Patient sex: M
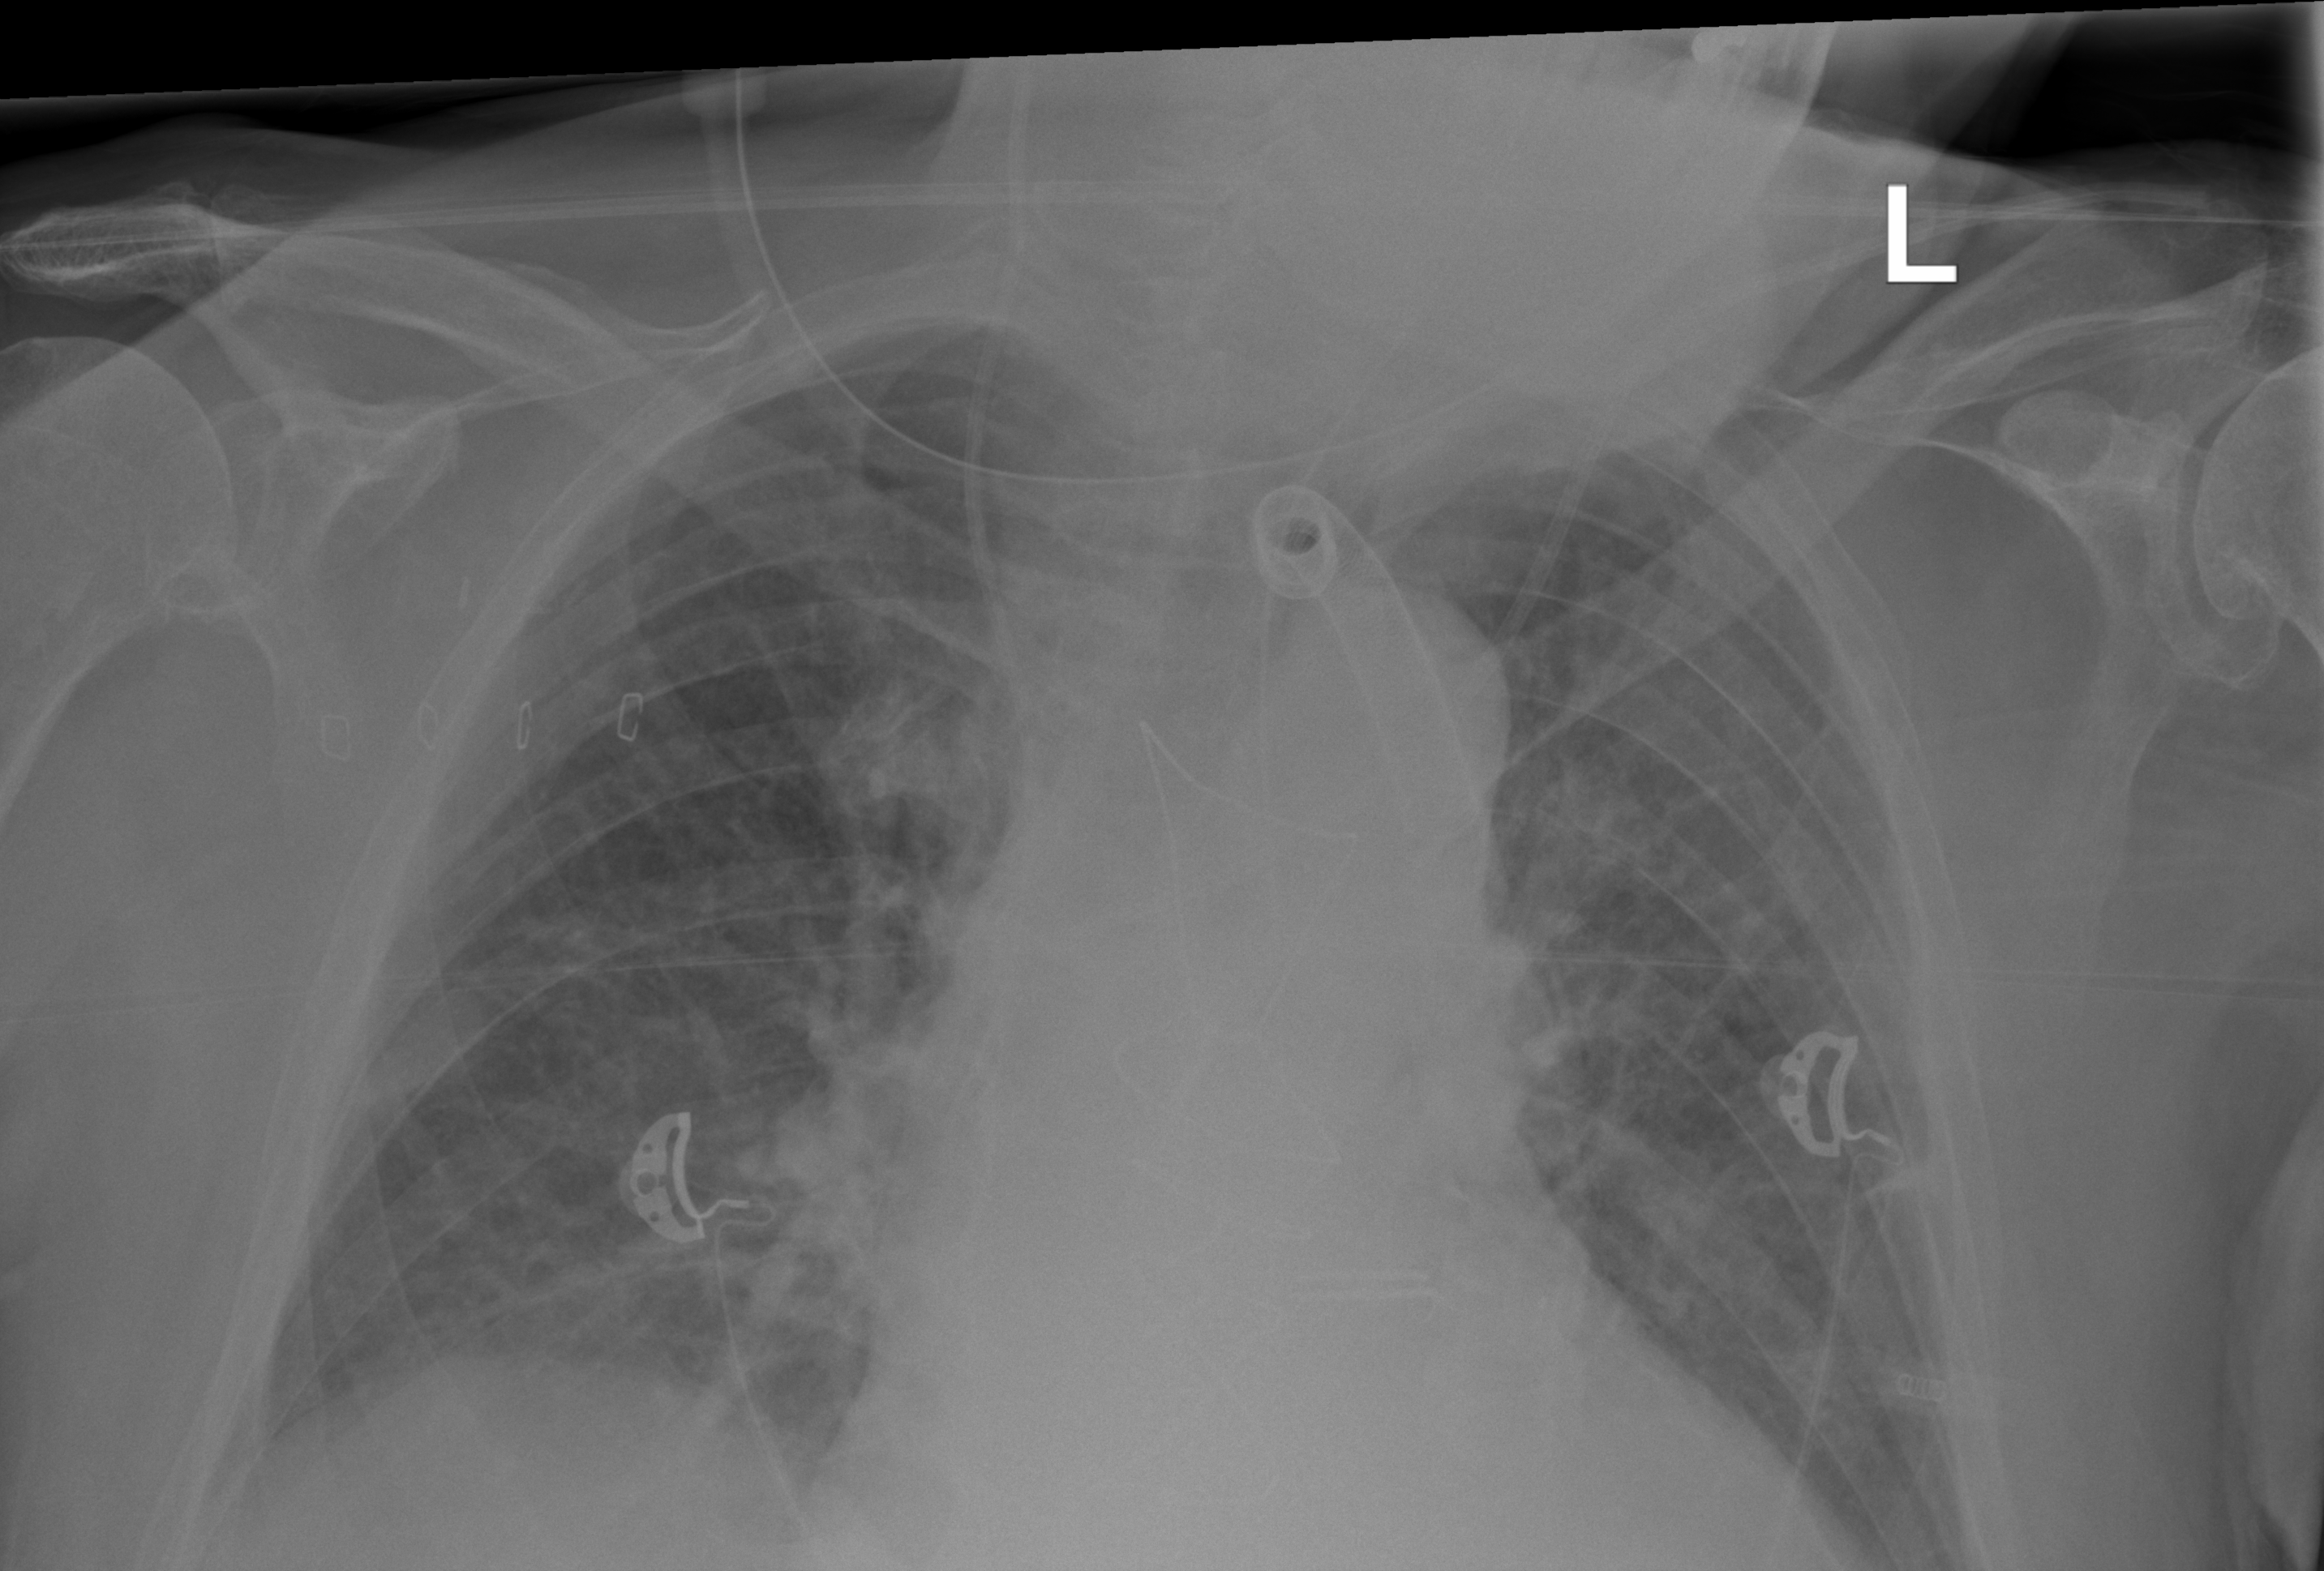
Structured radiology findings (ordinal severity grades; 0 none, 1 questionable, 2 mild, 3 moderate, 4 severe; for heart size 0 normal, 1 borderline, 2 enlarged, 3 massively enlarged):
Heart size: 2
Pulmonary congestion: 2
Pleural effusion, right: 2
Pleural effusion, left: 2
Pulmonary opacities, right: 1
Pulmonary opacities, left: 1
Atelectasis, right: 2
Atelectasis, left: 2